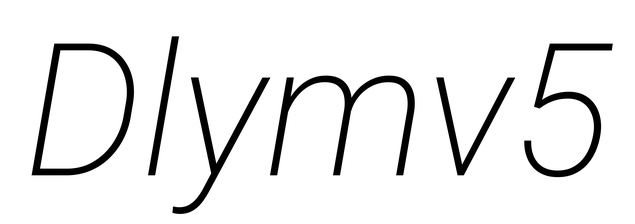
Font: Roboto-Italic_ExtraLight_Italic